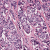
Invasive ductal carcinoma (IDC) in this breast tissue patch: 1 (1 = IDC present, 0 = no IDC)